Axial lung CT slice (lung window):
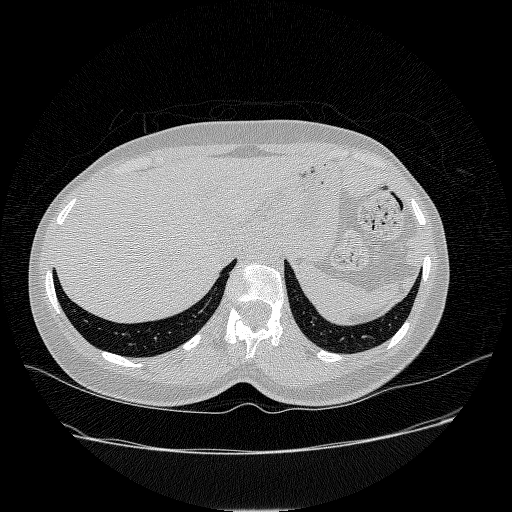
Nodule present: no